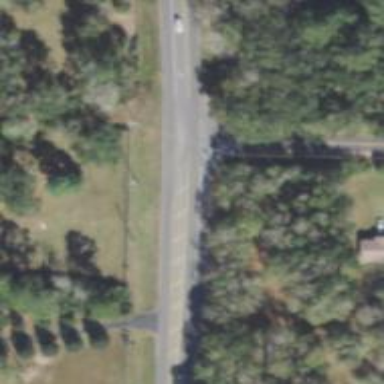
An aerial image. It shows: Abandoned road with asphalt surface.